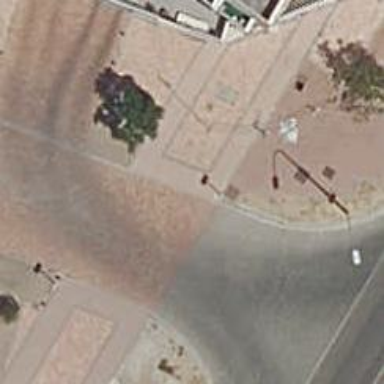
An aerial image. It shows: Zebra crossing on the road.